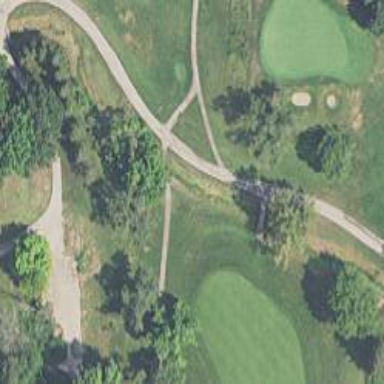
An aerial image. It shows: Pathway for golfing.